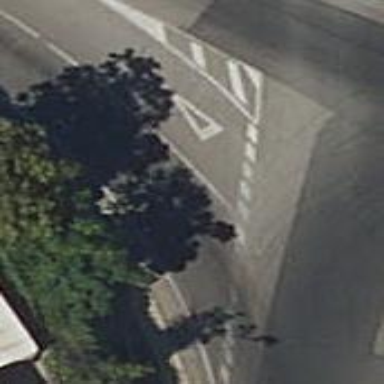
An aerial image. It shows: Road with "give way" sign.